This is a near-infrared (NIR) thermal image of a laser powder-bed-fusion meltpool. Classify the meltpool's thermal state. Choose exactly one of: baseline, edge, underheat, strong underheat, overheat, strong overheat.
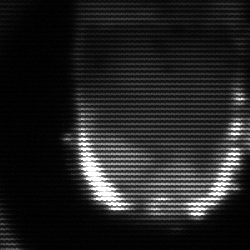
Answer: baseline